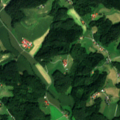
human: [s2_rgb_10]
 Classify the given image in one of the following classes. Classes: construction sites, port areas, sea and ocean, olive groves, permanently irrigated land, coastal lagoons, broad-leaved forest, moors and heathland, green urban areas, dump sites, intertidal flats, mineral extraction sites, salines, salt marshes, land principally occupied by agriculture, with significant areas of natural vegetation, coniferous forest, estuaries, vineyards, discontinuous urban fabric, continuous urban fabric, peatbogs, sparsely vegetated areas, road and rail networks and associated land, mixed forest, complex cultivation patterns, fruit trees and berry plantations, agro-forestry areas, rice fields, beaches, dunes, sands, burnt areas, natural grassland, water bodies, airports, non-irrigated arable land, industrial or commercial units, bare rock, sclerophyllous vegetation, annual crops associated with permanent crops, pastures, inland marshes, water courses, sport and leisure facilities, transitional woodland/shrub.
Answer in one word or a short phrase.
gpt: pastures, complex cultivation patterns, land principally occupied by agriculture, with significant areas of natural vegetation, broad-leaved forest